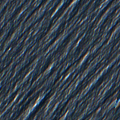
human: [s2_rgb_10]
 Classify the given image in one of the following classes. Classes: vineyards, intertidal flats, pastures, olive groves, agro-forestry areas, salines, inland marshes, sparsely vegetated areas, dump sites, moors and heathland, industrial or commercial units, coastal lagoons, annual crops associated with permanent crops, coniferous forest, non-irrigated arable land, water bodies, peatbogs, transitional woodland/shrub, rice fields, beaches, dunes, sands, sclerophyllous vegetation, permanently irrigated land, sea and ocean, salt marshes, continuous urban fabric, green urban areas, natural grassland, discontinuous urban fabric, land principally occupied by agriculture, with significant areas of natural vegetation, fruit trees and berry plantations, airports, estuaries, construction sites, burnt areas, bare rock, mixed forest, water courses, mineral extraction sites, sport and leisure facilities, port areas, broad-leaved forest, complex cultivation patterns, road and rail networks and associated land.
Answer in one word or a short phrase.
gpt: continuous urban fabric